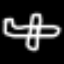
Label: airplane